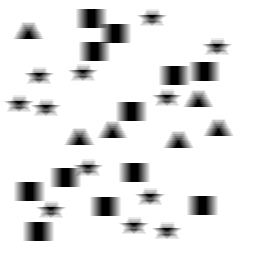
Squares: 12
Triangles: 6
Stars: 12
Total shapes: 30